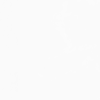
Label: not_dusty